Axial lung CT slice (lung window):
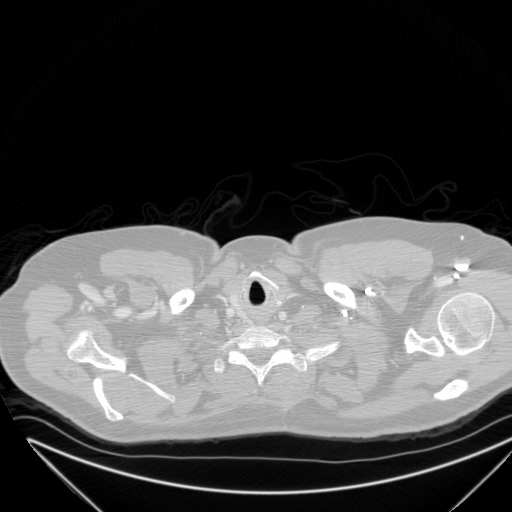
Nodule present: no